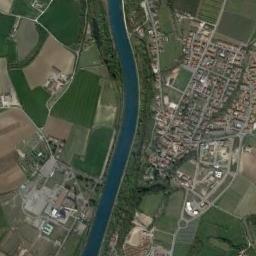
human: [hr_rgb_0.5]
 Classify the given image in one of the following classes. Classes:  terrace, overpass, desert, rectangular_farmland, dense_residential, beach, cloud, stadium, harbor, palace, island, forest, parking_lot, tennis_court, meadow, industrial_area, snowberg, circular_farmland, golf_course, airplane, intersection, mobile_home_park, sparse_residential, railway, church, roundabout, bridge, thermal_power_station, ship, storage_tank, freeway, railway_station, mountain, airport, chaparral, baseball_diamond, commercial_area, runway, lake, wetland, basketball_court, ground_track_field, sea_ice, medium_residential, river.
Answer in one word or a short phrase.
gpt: river